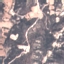
Label: HerbaceousVegetation